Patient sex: M
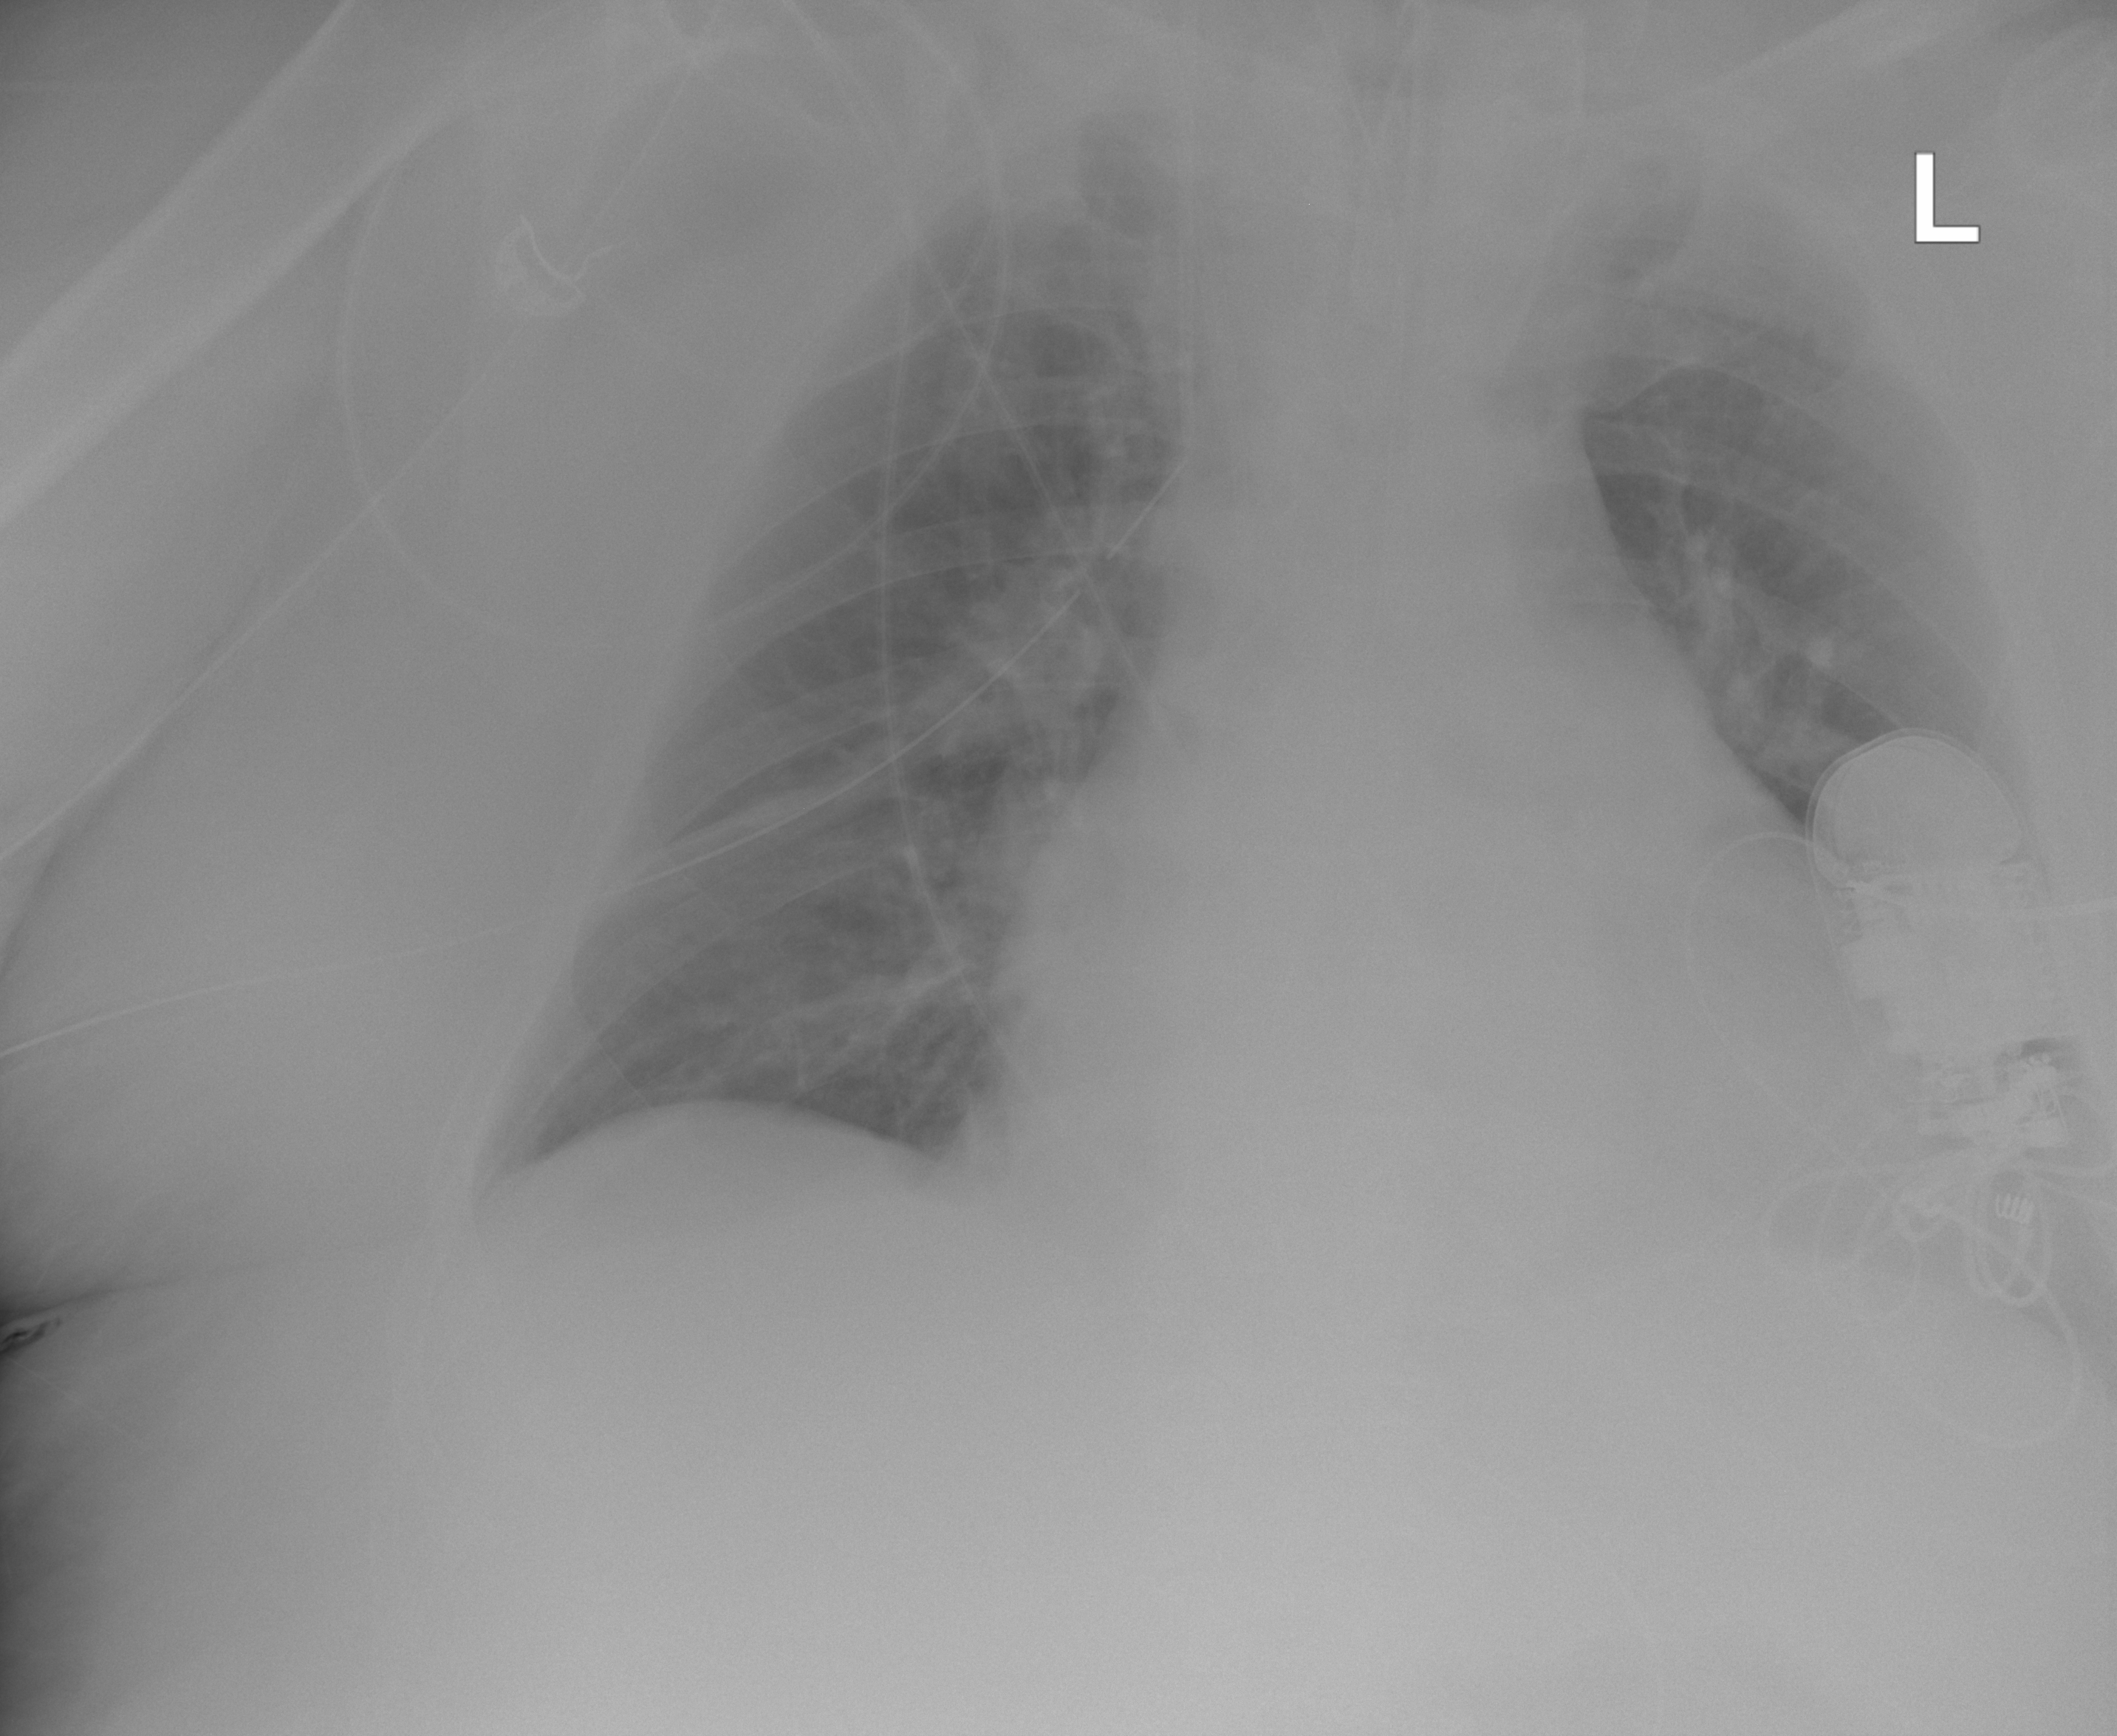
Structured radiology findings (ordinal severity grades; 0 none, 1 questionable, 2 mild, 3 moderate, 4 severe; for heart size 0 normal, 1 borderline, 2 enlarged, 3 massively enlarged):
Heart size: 2
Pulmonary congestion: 1
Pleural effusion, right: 1
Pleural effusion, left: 1
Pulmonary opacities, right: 0
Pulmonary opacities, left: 0
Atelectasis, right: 1
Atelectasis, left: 2